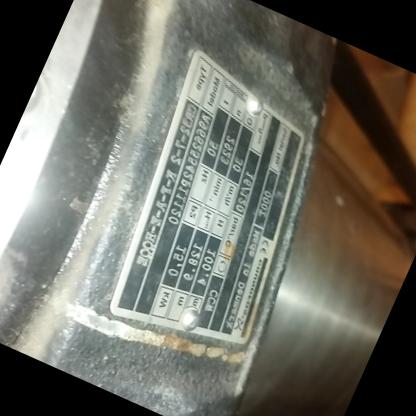
Klasa: tabliczka-znamionowa